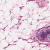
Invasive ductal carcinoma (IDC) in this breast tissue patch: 0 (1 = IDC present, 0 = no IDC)